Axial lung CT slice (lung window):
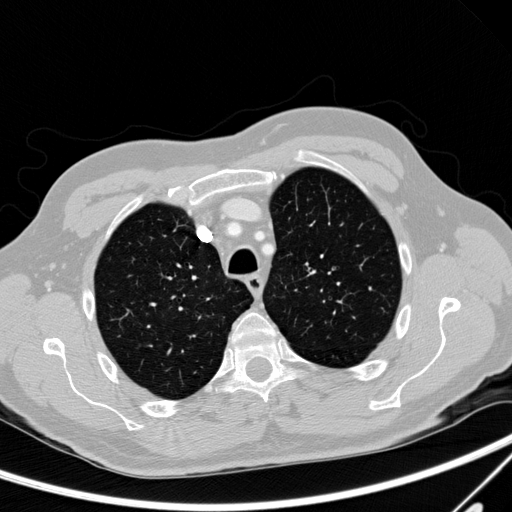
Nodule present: no